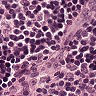
Metastatic tissue present: no